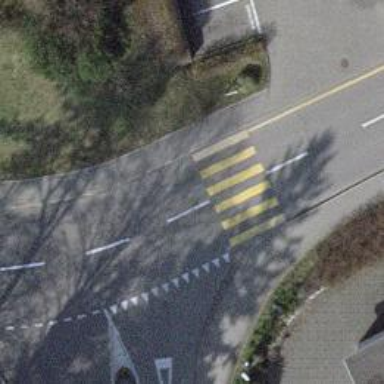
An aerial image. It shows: Uncontrolled footway crossing with markings.